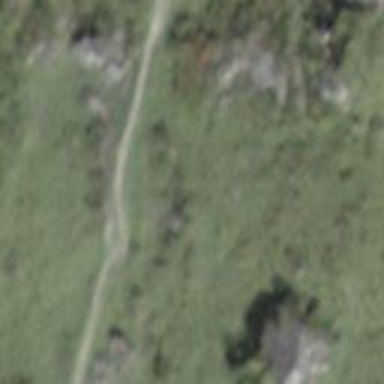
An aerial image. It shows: Path.